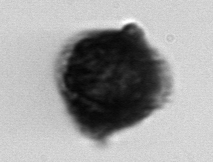
Label: Gonyaulax